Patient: sex M, age 64
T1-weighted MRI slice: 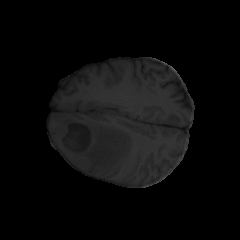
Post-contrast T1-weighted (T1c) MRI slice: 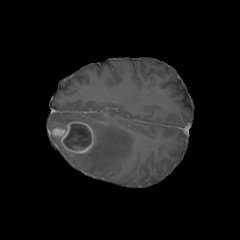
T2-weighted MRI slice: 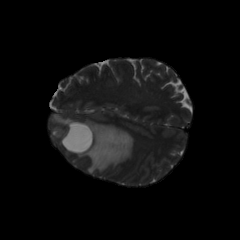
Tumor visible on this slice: yes
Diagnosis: Astrocytoma, IDH-mutant
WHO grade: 3